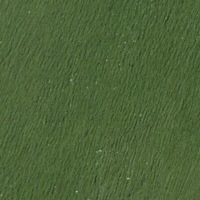
EUNIS habitat code: 26
Species observed at this site:
Alauda arvensis
Turdus torquatus